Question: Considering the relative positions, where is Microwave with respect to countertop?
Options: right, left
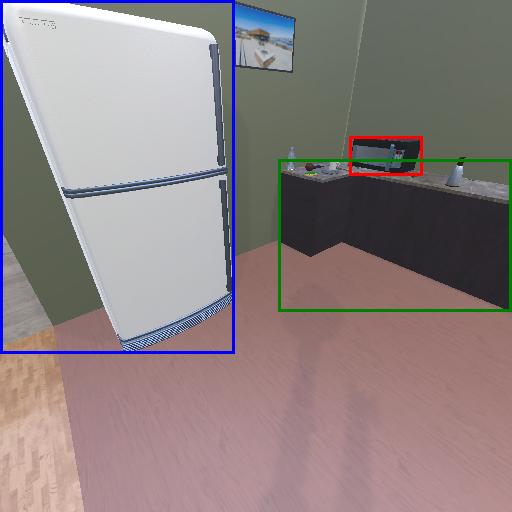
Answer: right